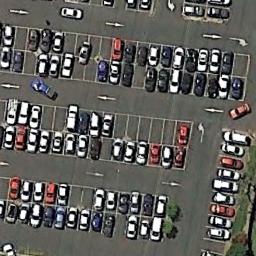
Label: parking_lot